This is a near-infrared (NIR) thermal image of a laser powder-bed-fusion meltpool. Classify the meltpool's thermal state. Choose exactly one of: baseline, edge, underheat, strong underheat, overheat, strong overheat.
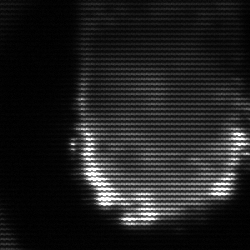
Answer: baseline